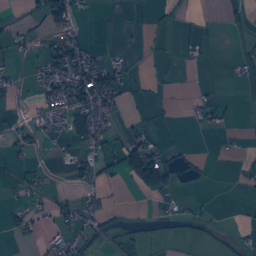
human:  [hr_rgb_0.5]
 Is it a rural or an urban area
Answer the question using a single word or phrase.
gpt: urban

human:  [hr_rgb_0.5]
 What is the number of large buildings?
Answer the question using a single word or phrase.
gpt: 0

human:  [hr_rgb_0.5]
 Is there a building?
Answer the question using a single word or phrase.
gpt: yes

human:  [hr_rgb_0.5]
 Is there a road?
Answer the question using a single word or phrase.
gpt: yes

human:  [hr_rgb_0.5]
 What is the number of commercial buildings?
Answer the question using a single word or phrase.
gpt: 22

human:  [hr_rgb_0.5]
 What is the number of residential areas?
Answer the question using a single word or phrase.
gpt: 2

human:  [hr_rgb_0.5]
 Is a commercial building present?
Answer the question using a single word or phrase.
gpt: yes

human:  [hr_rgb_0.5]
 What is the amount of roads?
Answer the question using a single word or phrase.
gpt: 280

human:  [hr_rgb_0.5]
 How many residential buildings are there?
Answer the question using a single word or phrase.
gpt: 1793

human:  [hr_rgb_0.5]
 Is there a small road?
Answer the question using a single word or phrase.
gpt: yes

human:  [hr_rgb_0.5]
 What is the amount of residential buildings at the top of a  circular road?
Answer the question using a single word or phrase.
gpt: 0

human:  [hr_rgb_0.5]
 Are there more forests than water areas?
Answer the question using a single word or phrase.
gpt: yes

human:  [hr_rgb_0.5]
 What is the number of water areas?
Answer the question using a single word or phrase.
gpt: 42

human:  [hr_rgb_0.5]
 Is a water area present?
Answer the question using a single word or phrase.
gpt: yes

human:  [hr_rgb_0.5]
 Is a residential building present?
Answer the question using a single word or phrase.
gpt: yes

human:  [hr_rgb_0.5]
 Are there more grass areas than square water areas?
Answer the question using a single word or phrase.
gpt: yes

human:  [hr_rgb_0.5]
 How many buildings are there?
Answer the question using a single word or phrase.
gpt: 1825

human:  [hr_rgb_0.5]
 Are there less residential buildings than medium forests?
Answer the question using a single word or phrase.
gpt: no

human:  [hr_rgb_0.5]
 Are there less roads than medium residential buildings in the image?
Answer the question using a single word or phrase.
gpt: no

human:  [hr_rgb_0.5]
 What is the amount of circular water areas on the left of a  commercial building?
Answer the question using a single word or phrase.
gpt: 2

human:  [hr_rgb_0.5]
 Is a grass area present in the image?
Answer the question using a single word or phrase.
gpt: yes

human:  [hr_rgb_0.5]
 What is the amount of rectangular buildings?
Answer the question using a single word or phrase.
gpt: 1267

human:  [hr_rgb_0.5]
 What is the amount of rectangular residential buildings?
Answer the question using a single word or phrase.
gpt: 1253

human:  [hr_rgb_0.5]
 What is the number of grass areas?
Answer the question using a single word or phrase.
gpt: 142

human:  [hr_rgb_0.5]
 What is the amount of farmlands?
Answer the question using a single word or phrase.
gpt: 33

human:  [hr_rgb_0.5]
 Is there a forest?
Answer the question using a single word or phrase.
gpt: yes

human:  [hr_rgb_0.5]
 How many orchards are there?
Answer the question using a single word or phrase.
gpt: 13

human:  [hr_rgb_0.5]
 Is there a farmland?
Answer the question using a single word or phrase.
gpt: yes

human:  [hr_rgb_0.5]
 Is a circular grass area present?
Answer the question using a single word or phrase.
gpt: no

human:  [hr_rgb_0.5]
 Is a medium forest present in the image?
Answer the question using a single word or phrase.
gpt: yes

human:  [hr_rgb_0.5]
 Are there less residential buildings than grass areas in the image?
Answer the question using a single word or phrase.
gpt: no

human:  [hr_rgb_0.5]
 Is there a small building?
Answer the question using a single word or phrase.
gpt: yes

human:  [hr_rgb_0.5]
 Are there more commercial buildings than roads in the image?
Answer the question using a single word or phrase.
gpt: no

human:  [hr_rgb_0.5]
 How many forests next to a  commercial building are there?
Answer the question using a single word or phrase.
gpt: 54

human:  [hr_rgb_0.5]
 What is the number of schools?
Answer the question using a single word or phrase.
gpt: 1

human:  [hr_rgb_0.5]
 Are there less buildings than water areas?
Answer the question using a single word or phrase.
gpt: no

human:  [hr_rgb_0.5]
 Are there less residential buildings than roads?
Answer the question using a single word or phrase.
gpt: no

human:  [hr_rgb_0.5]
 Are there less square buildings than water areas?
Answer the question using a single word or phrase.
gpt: yes

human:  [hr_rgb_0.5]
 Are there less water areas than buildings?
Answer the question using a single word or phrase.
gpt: yes

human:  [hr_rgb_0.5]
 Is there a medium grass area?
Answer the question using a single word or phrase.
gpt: yes

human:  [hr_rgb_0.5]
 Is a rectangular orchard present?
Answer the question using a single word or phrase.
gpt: yes

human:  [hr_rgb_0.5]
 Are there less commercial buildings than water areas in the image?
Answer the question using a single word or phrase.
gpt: yes

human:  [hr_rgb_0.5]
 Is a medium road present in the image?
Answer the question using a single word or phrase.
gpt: no

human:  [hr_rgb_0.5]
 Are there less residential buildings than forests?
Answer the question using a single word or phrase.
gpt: no

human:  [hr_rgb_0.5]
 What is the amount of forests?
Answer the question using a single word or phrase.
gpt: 69

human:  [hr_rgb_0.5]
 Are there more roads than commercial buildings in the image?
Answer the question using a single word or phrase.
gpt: yes

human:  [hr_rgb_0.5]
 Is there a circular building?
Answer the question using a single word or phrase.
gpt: yes

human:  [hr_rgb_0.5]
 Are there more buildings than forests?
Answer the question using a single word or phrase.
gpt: yes

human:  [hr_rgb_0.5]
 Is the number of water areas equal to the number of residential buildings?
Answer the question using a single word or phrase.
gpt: no

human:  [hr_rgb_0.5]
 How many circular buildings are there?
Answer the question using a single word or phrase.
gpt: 8

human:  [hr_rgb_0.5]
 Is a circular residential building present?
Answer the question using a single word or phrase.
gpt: yes

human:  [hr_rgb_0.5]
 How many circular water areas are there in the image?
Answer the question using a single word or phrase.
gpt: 3

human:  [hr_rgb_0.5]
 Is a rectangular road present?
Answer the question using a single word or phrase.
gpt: no

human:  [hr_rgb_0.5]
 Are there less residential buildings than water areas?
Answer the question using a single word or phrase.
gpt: no

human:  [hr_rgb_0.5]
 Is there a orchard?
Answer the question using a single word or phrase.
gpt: yes

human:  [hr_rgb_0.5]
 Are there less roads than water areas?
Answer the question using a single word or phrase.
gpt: no

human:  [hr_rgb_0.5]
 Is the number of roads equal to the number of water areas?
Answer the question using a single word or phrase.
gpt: no

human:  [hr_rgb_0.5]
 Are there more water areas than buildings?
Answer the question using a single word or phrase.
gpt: no

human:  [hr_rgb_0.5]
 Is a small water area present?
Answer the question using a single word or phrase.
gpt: yes

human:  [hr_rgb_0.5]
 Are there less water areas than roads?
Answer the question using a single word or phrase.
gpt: yes

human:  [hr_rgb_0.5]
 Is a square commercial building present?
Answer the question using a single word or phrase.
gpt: no

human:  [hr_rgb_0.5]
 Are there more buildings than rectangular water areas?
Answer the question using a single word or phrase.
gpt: yes

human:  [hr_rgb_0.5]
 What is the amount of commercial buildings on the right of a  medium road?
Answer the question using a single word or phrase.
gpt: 0

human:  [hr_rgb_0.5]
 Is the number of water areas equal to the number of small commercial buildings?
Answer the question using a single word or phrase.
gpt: no